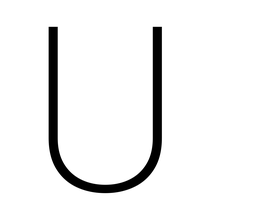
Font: Roboto_ExtraLight